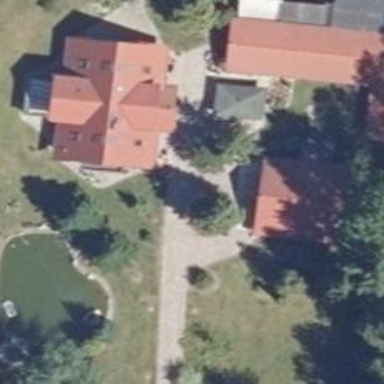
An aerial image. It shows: Driveway leading to service road.